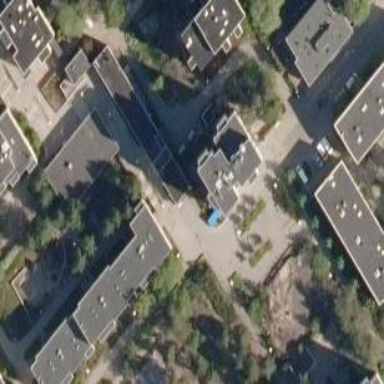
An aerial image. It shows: Clinic.